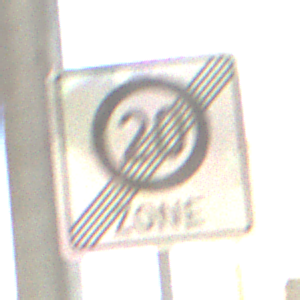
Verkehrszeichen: EndeZone20
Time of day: MorningAfternoon
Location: Roofed (Suburban)
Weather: PartlyCloudy
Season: Winter
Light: Natural